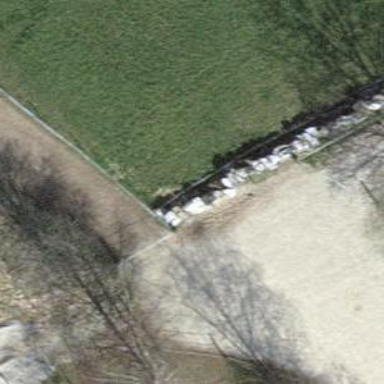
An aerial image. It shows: Gate.